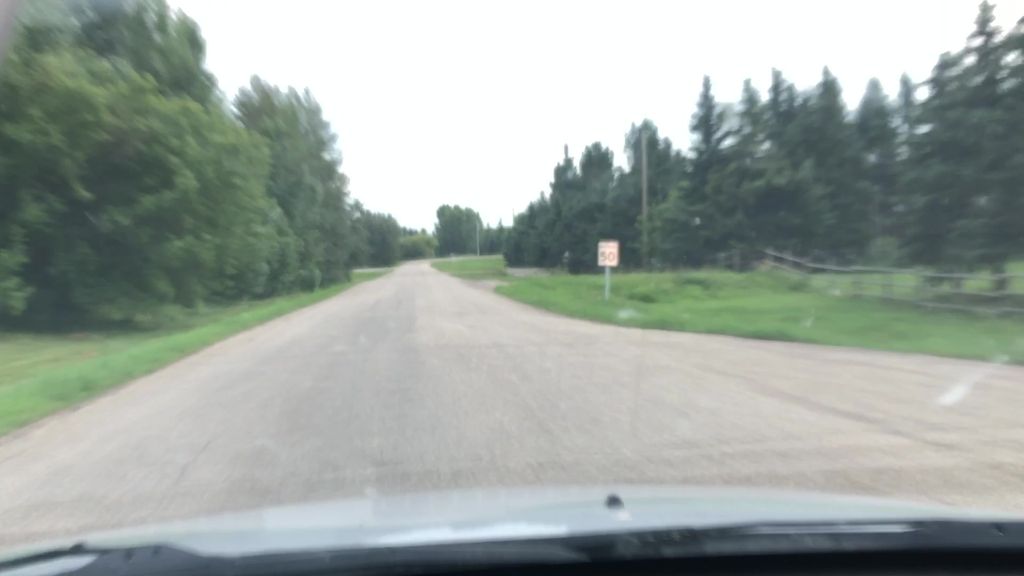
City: edmonton